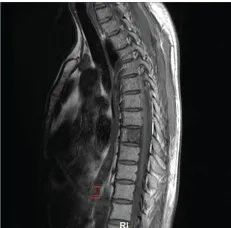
Preoperative MRI scan of the patient's thoracic spine (A-C). Sagittal scan revealed the density of obvious bone destruction in the T8 on T1 and T2-weighted images (A, B).
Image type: radiology (mri)